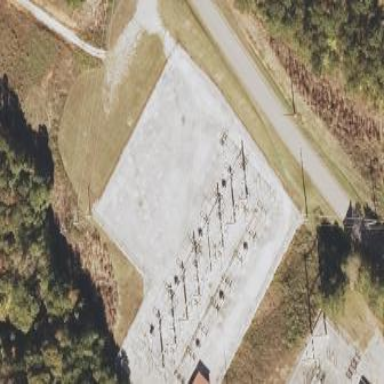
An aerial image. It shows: Power substation with fence around it. The substation is used for switching.